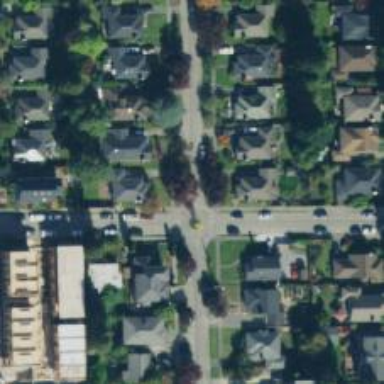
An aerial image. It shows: Residential road with separate sidewalk.